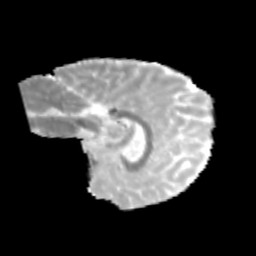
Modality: MD
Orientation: sagittal
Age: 13
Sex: female
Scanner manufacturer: siemens
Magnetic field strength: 3 T
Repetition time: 3.8 s
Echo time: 0.07 s